Here is a 2-D grayscale rendering of raw rotating-machine vibration samples (signal-to-image). Classify the rotor condition as one of: normal, misalignment, unbalance, looseness.
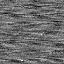
Answer: normal